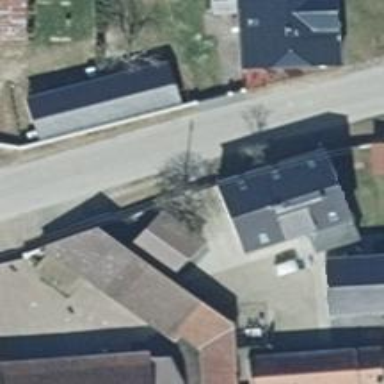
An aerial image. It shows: Building with flat roof.